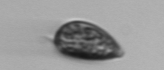
Label: Prorocentrum_triestinum